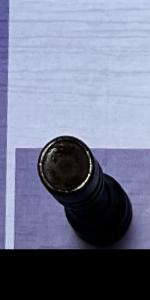
Label: Rook_Black